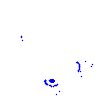
Particle: electron